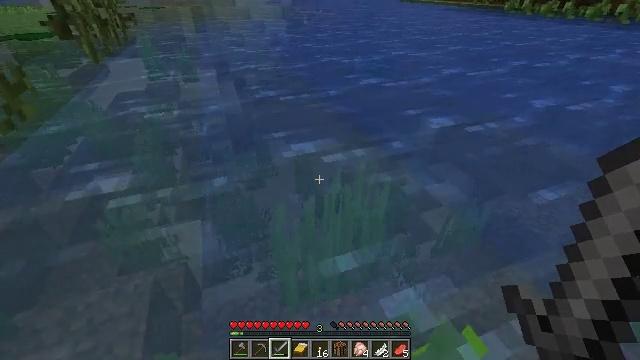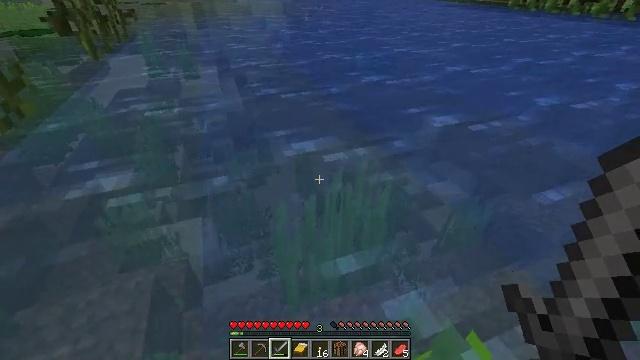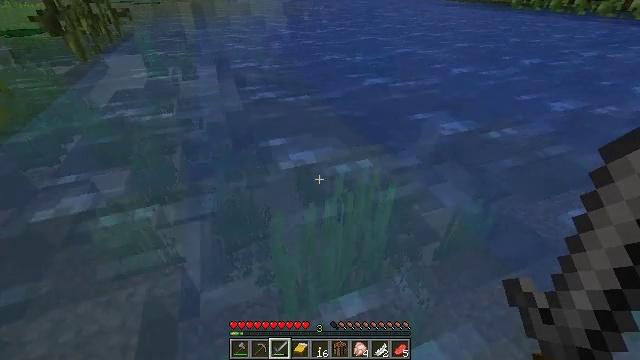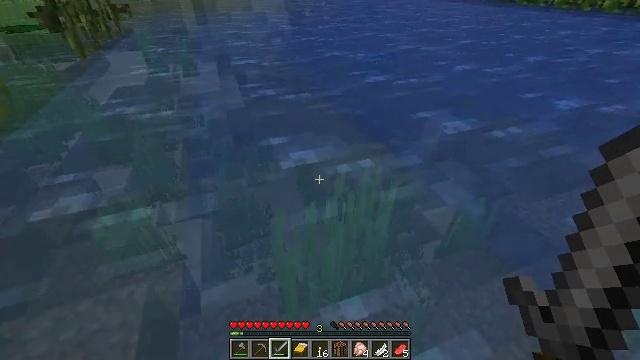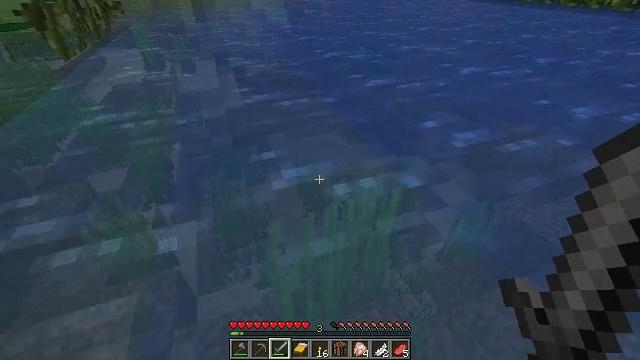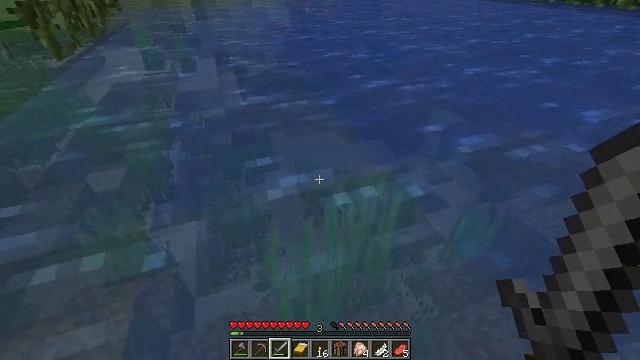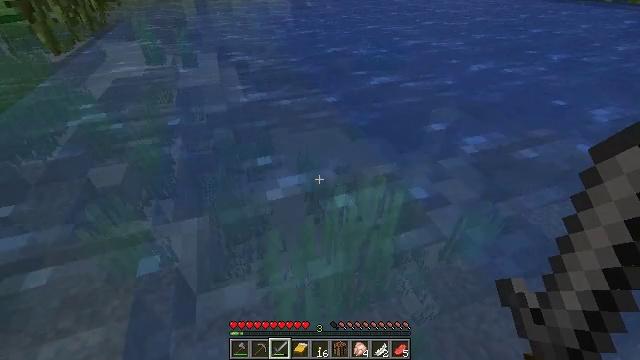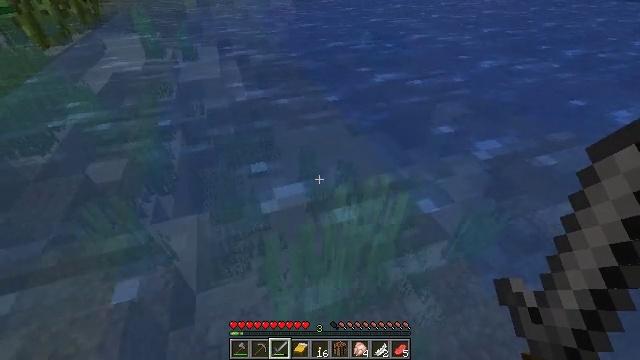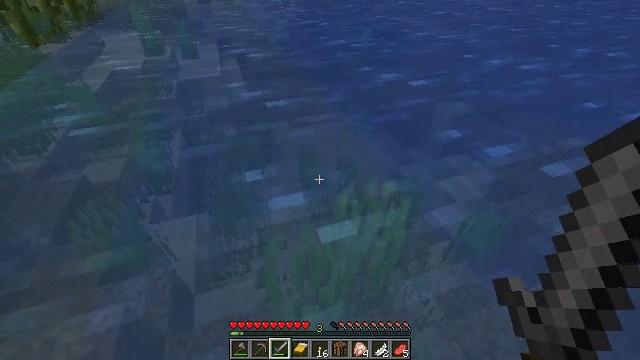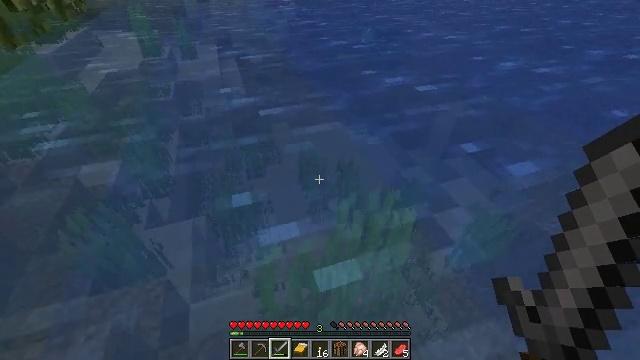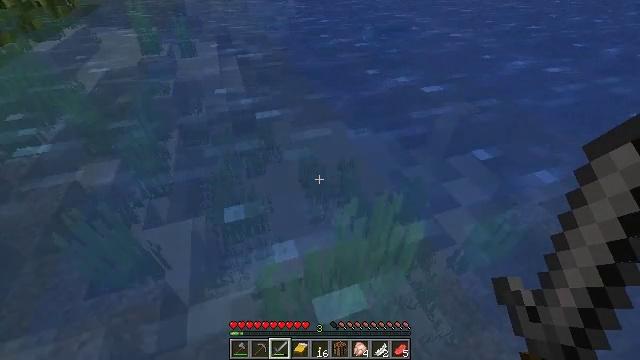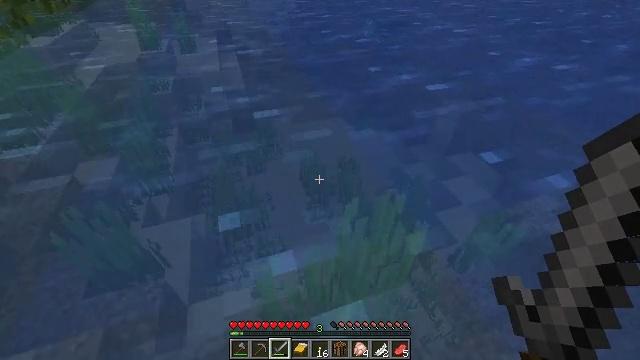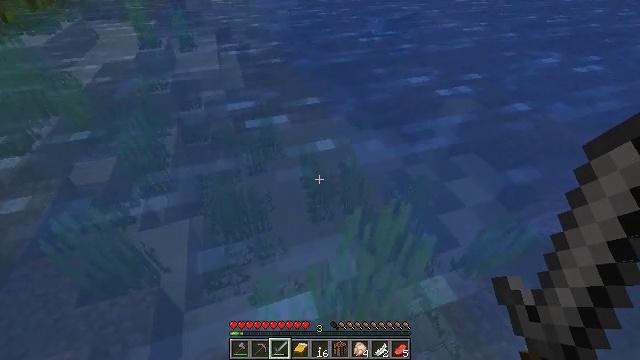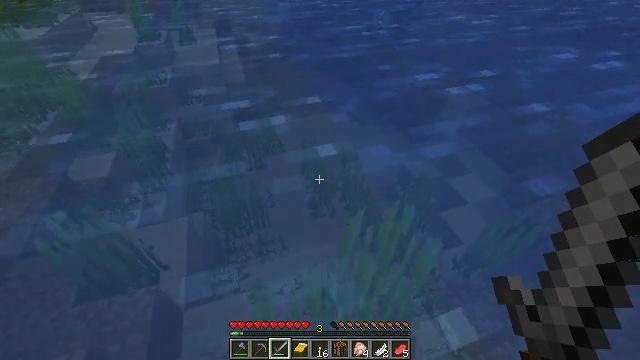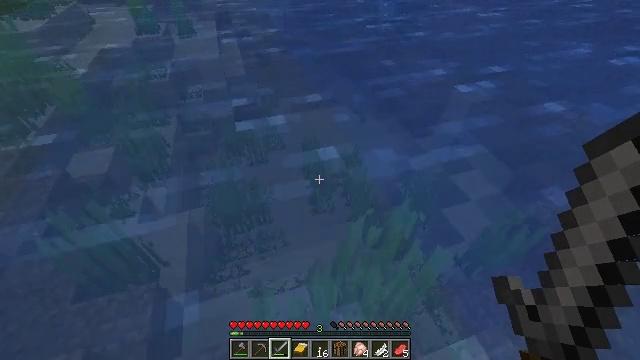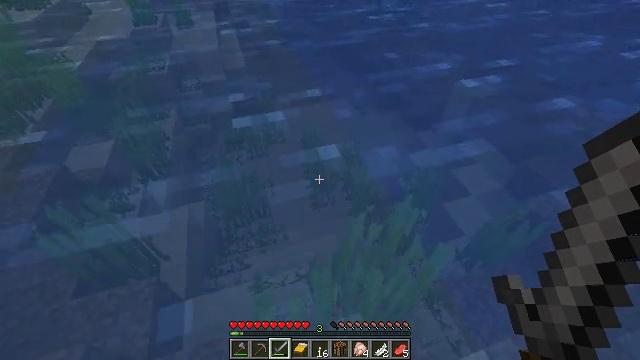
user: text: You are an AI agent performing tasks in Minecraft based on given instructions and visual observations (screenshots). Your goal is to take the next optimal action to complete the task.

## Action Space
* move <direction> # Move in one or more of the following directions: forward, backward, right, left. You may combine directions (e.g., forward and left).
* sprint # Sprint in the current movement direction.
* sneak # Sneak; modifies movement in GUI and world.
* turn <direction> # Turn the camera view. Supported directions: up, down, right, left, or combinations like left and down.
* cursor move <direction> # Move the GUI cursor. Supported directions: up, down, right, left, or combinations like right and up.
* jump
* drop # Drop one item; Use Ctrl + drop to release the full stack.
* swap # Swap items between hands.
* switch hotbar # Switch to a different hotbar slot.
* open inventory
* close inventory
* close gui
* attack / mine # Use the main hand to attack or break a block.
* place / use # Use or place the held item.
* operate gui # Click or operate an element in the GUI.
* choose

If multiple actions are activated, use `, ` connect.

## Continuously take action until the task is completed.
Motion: motion action
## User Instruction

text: Kill mobs.
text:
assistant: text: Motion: move forward
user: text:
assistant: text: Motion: move forward
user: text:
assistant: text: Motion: move forward
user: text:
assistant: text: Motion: move forward
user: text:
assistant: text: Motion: move forward
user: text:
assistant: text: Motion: move forward
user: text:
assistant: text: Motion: move forward, turn down
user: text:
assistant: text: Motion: move forward
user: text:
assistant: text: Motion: move forward
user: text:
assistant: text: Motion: move forward
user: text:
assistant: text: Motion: move forward
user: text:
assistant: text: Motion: move forward
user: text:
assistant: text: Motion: move forward, turn down
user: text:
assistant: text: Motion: move forward, turn down
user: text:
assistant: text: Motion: move forward, turn down
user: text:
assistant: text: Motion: move forward, turn down
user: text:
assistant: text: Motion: move forward, turn down
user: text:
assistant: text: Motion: move forward, turn down
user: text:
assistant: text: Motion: move forward, turn down
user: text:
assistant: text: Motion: move forward
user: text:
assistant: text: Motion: move forward
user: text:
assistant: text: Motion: move forward
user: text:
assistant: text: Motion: move forward
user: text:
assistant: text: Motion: move forward
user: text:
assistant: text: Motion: move forward
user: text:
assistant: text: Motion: move forward, turn down
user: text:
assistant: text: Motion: move forward
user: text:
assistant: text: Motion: move forward
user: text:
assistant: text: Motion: move forward
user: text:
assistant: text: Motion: move forward